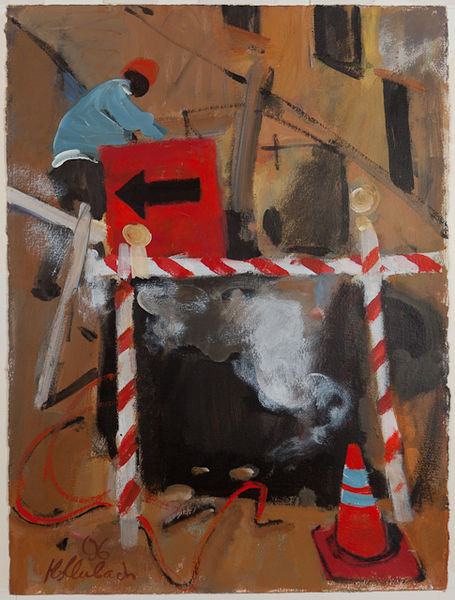
Titel: Street Repairs, Street Repairs
Künstler: Serge Hollerbach
Standort: Amherst (Massachusetts, USA)
Institution: Mead Art Museum, Amherst College
Schlagwörter: blue, hat, red, white, window, black, painting, wall, smoke, man, road, paper, line, jacket, construction, work, working, trousers